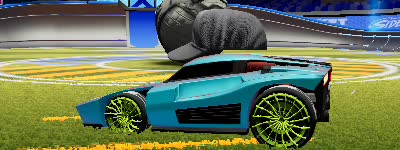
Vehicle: breakout